Aerial crown-view tile of a tropical tree (Barro Colorado Island, Panama), acquired 20250512:
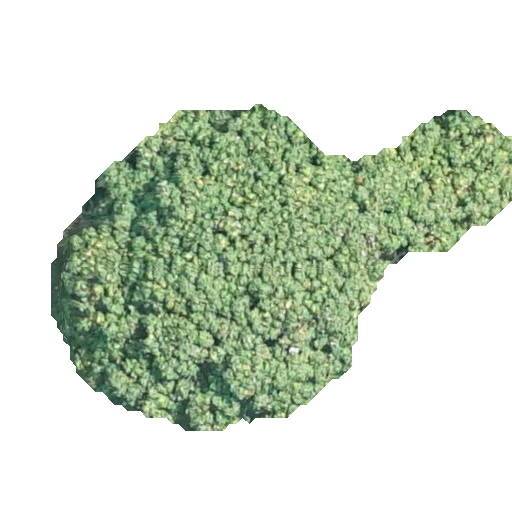
Species: Pourouma bicolor
GBIF accepted scientific name: Pourouma bicolor
Crown area: 141.776 m²